Field crop: maize
Growth stage: 2
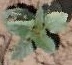
Species: datura